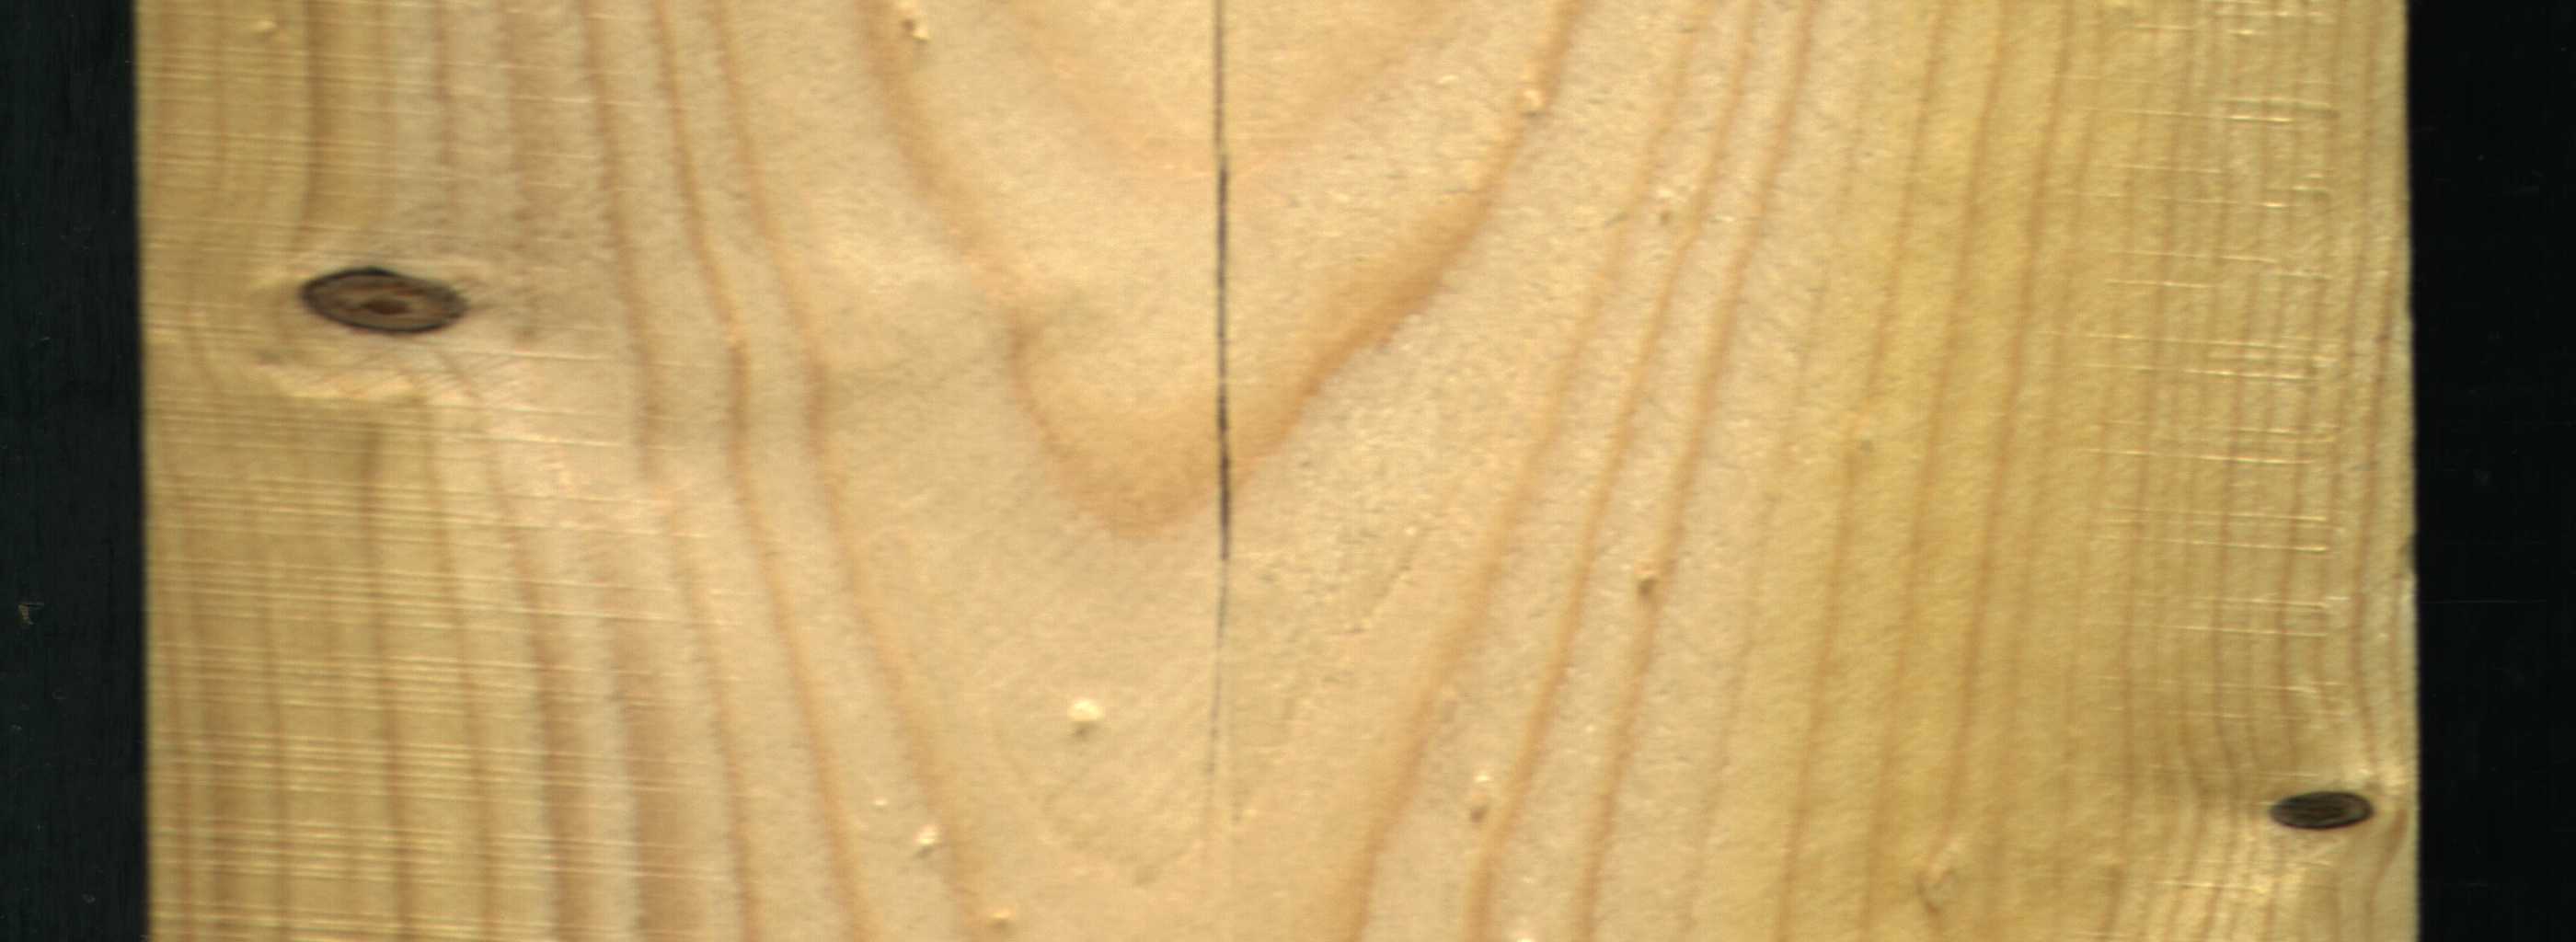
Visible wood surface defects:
Crack
Dead_Knot
Dead_Knot